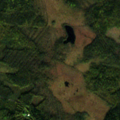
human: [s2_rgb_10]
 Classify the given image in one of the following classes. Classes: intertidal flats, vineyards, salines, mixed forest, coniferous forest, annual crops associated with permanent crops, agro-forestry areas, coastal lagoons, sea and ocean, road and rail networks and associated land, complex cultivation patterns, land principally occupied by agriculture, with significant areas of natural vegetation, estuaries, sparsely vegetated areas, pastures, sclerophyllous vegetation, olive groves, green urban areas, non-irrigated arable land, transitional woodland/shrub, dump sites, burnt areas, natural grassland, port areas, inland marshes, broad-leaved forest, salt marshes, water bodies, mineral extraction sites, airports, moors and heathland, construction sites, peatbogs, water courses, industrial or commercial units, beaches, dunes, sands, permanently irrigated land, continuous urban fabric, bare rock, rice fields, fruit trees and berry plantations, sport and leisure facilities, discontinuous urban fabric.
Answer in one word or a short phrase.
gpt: coniferous forest, mixed forest, peatbogs